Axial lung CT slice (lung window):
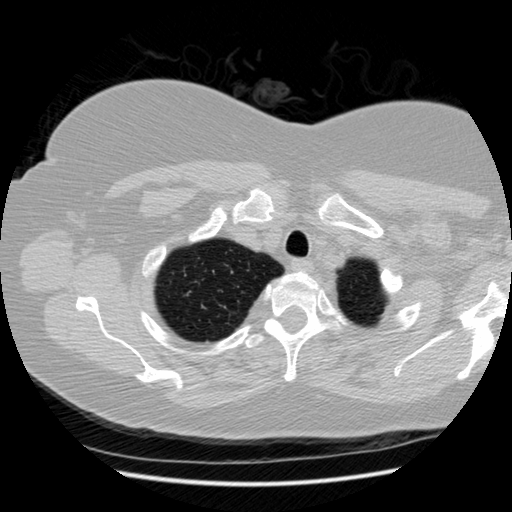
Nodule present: no